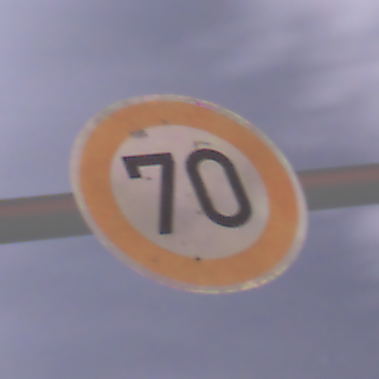
Verkehrszeichen: Geschwindigkeit70
Umgebung: Outdoor, Suburban
Tageszeit: Night
Wetter: PartlyCloudy
Licht: Artificial
Jahreszeit: NotSpecified
Kontrast: HighContrast